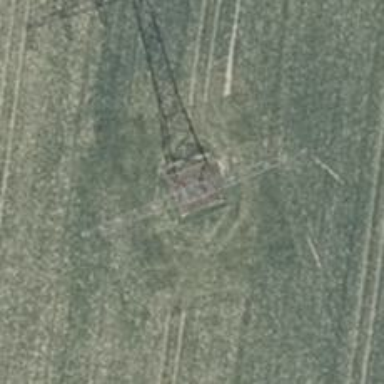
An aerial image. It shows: Power tower.